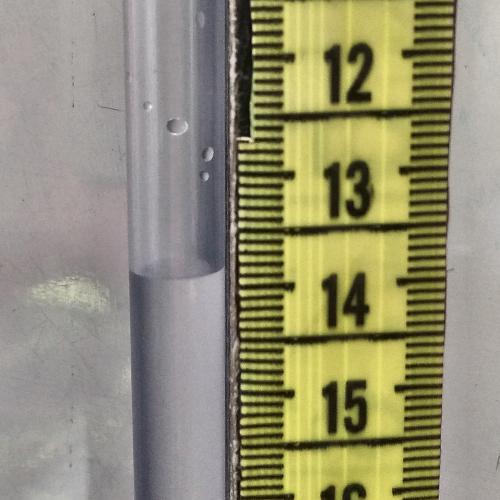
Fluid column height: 13.8 cm